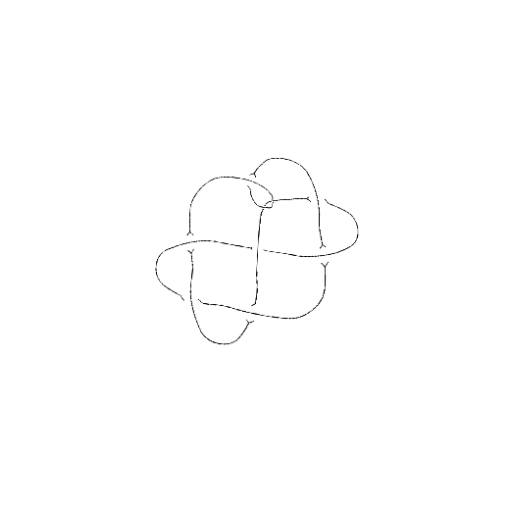
Crossing number: 9